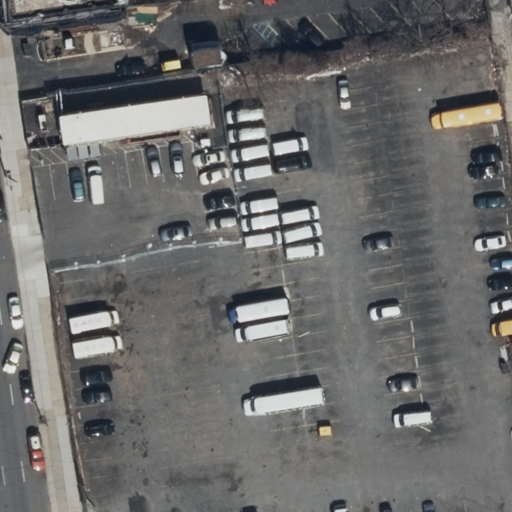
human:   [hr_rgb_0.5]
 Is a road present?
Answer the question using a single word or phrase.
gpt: yes

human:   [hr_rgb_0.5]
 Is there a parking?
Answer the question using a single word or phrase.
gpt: yes

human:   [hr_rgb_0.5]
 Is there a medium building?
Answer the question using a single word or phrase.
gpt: no

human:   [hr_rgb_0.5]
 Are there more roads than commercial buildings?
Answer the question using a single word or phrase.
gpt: yes

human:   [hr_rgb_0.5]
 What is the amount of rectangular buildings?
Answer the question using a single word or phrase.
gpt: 1

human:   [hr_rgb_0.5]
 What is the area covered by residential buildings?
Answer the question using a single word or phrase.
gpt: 43m2

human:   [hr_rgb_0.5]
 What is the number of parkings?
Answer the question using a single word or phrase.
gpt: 1

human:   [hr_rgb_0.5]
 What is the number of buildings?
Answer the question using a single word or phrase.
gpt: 1

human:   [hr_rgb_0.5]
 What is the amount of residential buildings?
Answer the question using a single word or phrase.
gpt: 1

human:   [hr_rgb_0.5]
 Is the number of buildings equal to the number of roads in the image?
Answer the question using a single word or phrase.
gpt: no

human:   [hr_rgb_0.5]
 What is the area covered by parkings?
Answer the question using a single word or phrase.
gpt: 211m2

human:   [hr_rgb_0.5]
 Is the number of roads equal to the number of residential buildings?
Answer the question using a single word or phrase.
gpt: no

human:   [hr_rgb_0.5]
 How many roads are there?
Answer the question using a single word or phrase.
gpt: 5

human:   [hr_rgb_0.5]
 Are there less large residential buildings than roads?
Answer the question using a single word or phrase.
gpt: yes

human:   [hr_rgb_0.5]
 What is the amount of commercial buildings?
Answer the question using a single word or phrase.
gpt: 0

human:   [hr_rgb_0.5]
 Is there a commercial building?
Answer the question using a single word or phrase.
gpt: no

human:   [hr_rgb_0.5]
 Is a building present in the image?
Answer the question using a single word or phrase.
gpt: yes

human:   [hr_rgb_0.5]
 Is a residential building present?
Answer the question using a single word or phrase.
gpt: yes

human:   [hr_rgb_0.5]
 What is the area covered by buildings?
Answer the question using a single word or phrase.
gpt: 43m2

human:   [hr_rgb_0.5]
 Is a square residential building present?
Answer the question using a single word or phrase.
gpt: no

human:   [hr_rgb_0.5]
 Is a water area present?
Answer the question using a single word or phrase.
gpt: no

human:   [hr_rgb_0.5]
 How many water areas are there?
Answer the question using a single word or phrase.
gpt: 0

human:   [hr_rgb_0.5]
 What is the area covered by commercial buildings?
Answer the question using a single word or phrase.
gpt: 0m2

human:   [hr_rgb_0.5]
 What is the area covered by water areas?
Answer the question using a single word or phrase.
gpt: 0m2

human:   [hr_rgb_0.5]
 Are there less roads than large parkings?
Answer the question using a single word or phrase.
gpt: no

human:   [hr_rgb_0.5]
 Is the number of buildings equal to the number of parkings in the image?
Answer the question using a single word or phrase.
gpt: yes

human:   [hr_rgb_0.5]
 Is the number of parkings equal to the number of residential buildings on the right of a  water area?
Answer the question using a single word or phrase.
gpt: no

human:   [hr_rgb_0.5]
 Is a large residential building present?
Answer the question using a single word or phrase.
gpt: no

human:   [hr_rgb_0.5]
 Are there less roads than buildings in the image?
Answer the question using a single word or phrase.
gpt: no

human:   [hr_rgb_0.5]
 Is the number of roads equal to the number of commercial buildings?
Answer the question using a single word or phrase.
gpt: no

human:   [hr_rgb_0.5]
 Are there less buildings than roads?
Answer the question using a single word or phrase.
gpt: yes

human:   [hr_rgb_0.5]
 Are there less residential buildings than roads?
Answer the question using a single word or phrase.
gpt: yes

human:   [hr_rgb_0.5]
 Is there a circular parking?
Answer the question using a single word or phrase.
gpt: no

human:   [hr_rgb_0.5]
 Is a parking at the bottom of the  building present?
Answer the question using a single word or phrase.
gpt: yes

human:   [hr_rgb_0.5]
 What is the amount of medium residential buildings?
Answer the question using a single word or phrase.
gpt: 0

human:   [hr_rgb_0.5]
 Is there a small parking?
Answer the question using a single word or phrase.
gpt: no

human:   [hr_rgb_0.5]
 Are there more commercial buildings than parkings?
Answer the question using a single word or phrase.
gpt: no

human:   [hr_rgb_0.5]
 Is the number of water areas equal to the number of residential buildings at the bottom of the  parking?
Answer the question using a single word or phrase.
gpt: yes

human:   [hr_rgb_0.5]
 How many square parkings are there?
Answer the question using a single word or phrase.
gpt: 0

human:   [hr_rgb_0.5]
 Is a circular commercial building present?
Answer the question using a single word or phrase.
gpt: no

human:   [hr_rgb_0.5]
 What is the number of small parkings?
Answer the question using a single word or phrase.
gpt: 0

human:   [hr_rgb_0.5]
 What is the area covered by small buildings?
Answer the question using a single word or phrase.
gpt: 43m2

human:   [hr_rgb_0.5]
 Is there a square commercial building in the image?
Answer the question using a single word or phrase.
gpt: no

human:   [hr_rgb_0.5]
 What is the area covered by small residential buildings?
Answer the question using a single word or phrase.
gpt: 43m2

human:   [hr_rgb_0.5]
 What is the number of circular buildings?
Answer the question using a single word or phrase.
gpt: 0

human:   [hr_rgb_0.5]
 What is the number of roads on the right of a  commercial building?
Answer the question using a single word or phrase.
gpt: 0

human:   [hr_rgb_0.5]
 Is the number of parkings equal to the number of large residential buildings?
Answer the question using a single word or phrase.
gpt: no

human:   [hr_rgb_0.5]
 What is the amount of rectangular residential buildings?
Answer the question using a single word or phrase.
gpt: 1

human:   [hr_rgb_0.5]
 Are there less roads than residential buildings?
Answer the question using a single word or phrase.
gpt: no

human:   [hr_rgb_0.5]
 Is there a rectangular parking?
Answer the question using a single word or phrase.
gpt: yes

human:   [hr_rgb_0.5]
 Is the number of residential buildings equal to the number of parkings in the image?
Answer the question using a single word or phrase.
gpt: yes

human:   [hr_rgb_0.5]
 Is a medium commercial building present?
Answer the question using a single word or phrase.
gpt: no

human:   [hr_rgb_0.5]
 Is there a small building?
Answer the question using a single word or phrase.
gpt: yes

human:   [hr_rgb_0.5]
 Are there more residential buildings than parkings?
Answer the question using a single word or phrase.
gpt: no

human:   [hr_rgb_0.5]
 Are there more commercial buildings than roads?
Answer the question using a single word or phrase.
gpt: no

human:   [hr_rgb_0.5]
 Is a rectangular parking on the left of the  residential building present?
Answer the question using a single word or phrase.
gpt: no

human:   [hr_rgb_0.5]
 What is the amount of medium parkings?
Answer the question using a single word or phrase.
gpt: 1

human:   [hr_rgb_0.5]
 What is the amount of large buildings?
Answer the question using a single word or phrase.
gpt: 0

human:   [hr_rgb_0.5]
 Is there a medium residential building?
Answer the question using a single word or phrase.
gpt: no

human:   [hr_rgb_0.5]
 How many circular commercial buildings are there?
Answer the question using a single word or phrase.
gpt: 0

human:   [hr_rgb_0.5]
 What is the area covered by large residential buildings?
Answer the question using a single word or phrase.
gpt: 0m2

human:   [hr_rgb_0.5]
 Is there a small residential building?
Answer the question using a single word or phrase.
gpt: yes

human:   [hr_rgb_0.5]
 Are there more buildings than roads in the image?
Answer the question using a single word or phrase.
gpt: no

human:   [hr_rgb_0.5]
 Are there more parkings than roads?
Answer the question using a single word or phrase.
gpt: no